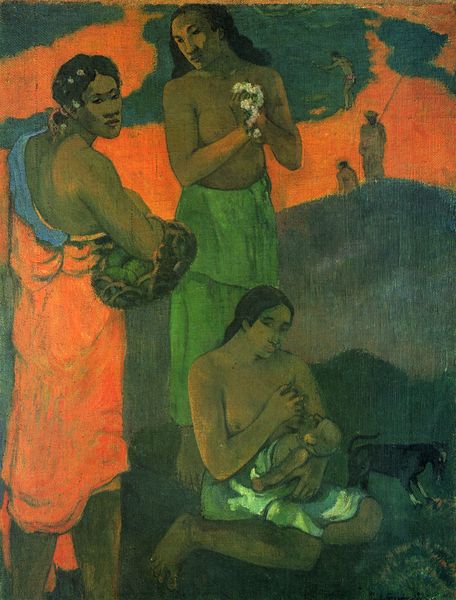
Titel: Mutterschaft
Künstler: Paul Gauguin
Standort: Sankt Petersburg
Institution: Eremitage
Schlagwörter: akt, blau, dunkel, gemälde, himmel, mann, meer, nackt, umhang, wasser, weiß, wolken, baden, cezanne, frauen, grün, landschaft, menschen, mädchen, see, sitzen, ufer, abend, blume, blumen, braun, brust, busen, frau, frisur, frisuren, haar, hintergrund, kleid, kleider, männer, nase, orange, rücken, schwarz, blüte, blüten, gras, hund, rot, tier, tiere, tuch, wiese, expressionismus, hochformat, rock, gesicht, haarschmuck, stehen, bildnis, hände, portrait, porträt, natur, insel, gewand, haare, stoff, tücher, drei, kind, mutter, schulter, genre, kinder, früchte, beine, brüste, füße, röcke, fischer, afrika, farben, fläche, kette, farbe, baby, figuren, sitzende, wolle, korb, junge, exotik, gauguin, katze, farbige, südsee, stillen, paul, knien, angel, gaugin, sinnlich, balu, stier, früchtekorb, ziege, flächigkeit, primitiv, robe, angler, säugling, mütter, angeln, horuzont, mango, karibik, paul gauguin, bande, neugeborenes, indianer, paul gaugin, tahiti, ureinwohner, stillende, säugen, umwenden, halbakte, haae, jazz, windeln, polynesien, stillend, glumen, trageb, gaugoin, babyy